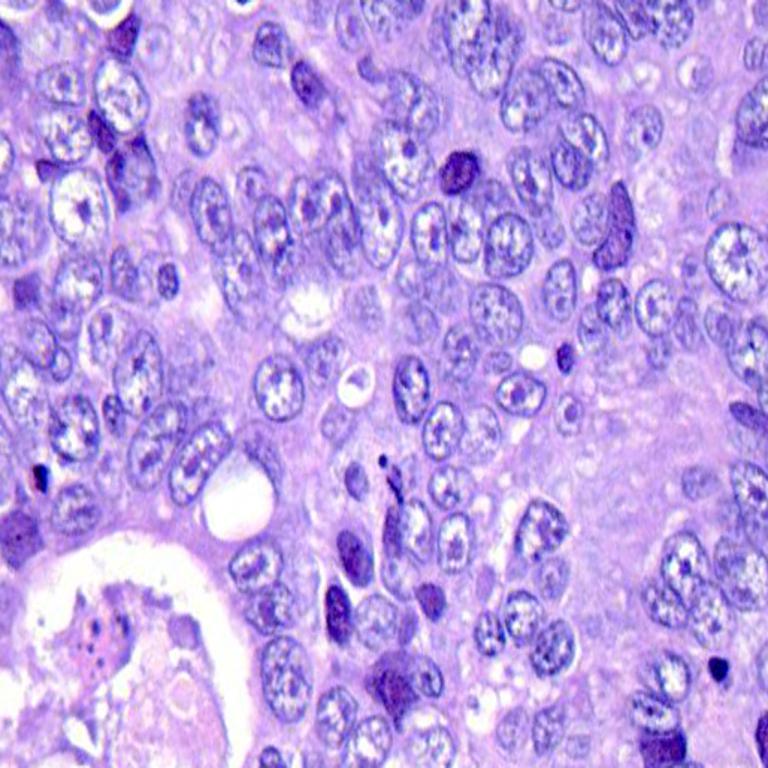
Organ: colon
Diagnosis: adenocarcinomas